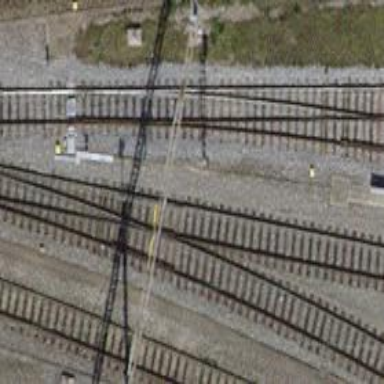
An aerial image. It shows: Railway yard with one track. The railway is electrified with contact line.